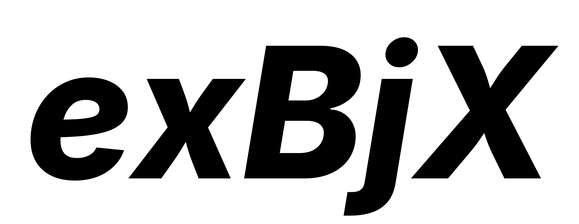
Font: Inter-Italic_ExtraBold_Italic